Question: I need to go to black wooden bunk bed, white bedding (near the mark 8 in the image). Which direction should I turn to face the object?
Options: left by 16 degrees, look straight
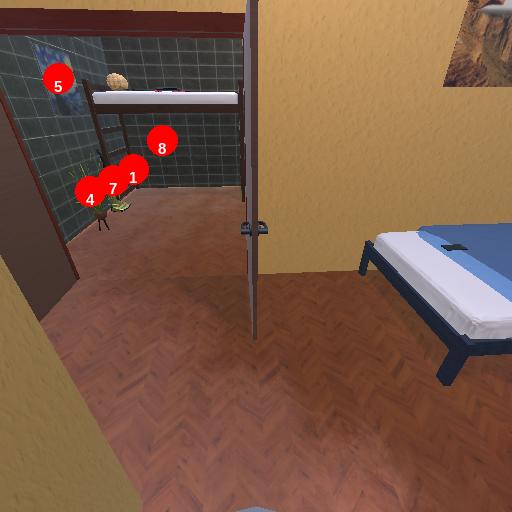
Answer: left by 16 degrees